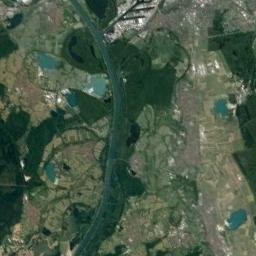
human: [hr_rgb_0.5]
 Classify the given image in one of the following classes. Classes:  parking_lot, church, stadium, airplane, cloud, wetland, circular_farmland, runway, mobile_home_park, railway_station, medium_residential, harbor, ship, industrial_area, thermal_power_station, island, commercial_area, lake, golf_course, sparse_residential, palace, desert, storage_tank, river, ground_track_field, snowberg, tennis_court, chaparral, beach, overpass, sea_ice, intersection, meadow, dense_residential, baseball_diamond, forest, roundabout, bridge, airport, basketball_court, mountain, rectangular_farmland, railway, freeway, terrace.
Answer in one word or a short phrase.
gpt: river